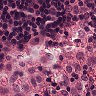
Metastatic tissue present: no